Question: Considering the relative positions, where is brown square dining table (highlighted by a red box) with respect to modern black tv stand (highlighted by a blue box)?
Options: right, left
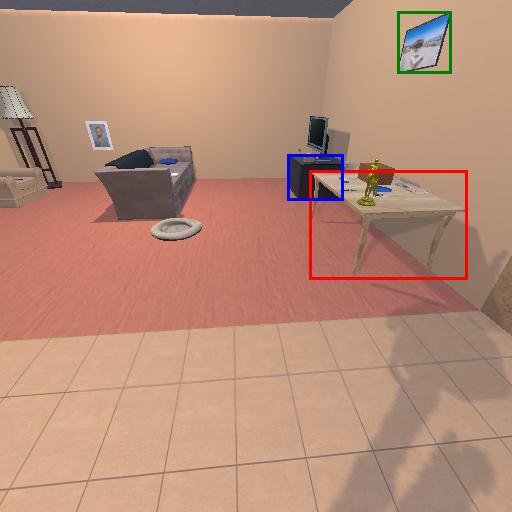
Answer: right